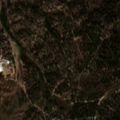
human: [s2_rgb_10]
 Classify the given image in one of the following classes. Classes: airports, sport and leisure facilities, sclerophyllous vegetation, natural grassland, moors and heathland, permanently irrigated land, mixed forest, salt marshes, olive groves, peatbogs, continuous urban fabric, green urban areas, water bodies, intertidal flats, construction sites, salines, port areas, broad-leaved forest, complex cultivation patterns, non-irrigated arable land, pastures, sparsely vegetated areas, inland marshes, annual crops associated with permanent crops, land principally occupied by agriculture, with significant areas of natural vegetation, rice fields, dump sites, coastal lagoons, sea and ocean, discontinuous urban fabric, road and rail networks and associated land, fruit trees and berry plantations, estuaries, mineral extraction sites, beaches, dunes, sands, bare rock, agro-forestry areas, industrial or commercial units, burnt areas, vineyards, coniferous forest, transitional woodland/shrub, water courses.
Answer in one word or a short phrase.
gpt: land principally occupied by agriculture, with significant areas of natural vegetation, agro-forestry areas, broad-leaved forest, coniferous forest, mixed forest, natural grassland